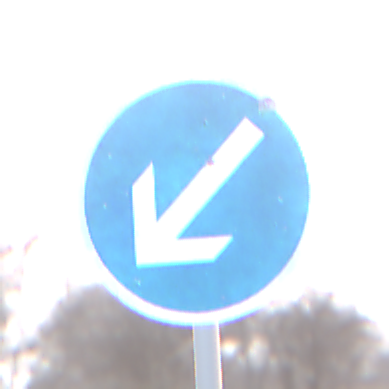
Verkehrszeichen: VorgeschriebeneVorbeifahrtLinks
Umgebung: Outdoor, Nature
Tageszeit: SunriseSunset
Wetter: Clear
Licht: Natural
Jahreszeit: NotSpecified
Kontrast: LowContrast